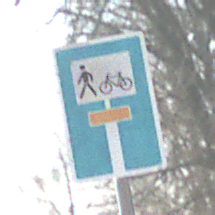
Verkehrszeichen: SackgasseRadverkehrFussgaengerDurchlaessig
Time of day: MorningAfternoon
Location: Outdoor (Suburban)
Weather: PartlyCloudy
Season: NotSpecified
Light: Natural